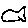
Label: fish